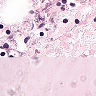
Metastatic tissue present: no